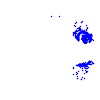
Particle: electron